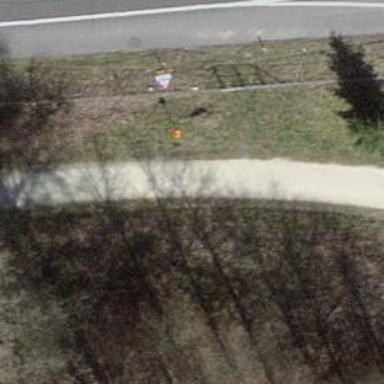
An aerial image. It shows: Aerial marker.